Question: As I'm new to Android, I'm struggling to design a custom layout which is going to be my listview row. I like my list view row should contain title description, details and footer. My listview row hold data like the image I attached. Please see the attached image
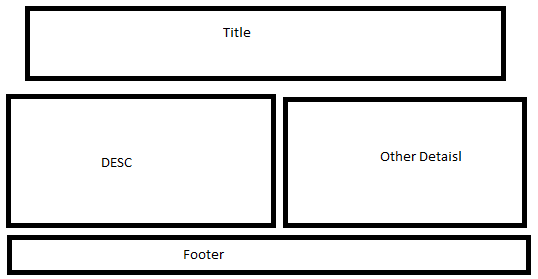
Answer: You must need to create your_layout_row.xml first
'''
<?xml version="1.0" encoding="utf-8"?>
<LinearLayout xmlns:android="http://schemas.android.com/apk/res/android"
android:layout_width="match_parent"
android:layout_height="60dp"
android:orientation="horizontal"
android:layout_margin="14dp"
>
<LinearLayout
android:layout_width="60dp"
android:layout_height="60dp"
>
<ImageView
android:id="@+id/imageView"
android:layout_width="wrap_content"
android:paddingLeft="10dp"
android:layout_height="60dp"
/>
</LinearLayout>
<TextView
android:gravity="center_vertical"
android:paddingBottom="10dp"
android:paddingRight="5dp"
android:id="@+id/textView"
android:layout_width="match_parent"
android:layout_height="60dp"
android:layout_gravity="center_vertical"
android:layout_marginLeft="20dp"
android:text="TextView"
android:textStyle="normal|italic"
android:textSize="17dp" />
</LinearLayout>
'''
now here you have your listview layout.
'''
<?xml version="1.0" encoding="utf-8"?>
<RelativeLayout xmlns:android="http://schemas.android.com/apk/res/android"
android:layout_width="fill_parent"
android:layout_height="fill_parent"
android:background="@color/TaskList_layout_background_color"
>
<ListView
android:id="@+id/lv_list"
android:layout_width="match_parent"
android:layout_height="match_parent"
android:layout_margin="5dp"
android:dividerHeight="10dp"
android:paddingBottom="5dp"
android:paddingLeft="10dp"
android:paddingRight="10dp"
android:paddingTop="5dp" >
</ListView>
</RelativeLayout>
'''
now create your class Model
for example :
'''
class ModelClass
{
String text;
public ModelClass(String _text)
{
text = _text;
}
public String getText()
{
return this.text;
}
}
'''
now create your custom adapter class
'''
public class CustomAdapter extends ArrayAdapter<ModelClass> {
// declaring our ArrayList of items
private ArrayList<ModelClass> objects;
/* here we must override the constructor for ArrayAdapter
* the only variable we care about now is ArrayList<Item> objects,
* because it is the list of objects we want to display.
*/
public CustomAdapter(Context context, int textViewResourceId, ArrayList<ModelClass> objects) {
super(context, textViewResourceId, objects);
this.objects = objects;
}
/*
* we are overriding the getView method here - this is what defines how each
* list item will look.
*/
@Override
public View getView(int position, View convertView, ViewGroup parent){
// assign the view we are converting to a local variable
View v = convertView;
// first check to see if the view is null. if so, we have to inflate it.
// to inflate it basically means to render, or show, the view.
if (v == null) {
LayoutInflater inflater = (LayoutInflater) getContext().getSystemService(Context.LAYOUT_INFLATER_SERVICE);
v = inflater.inflate(R.layout.your_layout_row null);
}
/*
* Recall that the variable position is sent in as an argument to this method.
* The variable simply refers to the position of the current object in the list. (The ArrayAdapter
* iterates through the list we sent it)
*
* Therefore, i refers to the current Item object.
*/
ModelClass i = objects.get(position);
if (i != null) {
// This is how you obtain a reference to the TextViews.
// These TextViews are created in the XML files we defined.
TextView tt = (TextView) v.findViewById(R.id.textView);
// check to see if each individual textview is null.
// if not, assign some text!
if (tt != null){
tt.setText( objects.get(position).getText());
}
}
// the view must be returned to our activity
return v;
}
}
'''
now in your main activity set your listview adapter to this customAdapter.
'''
ArrayList<MyModel> myList = new new ArrayList<MyModel>();
myList.add("1");
myList.add("2");
myList.add("3");
myList.add("4");
ListView myListView = (ListView)findViewById(R.id.lv_list);
CustomAdapter adapter= new CustomAdapter(acitivity, 0, myList);
myListView.setAdapter(adapter);
'''